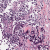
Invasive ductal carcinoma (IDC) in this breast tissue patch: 1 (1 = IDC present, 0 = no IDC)